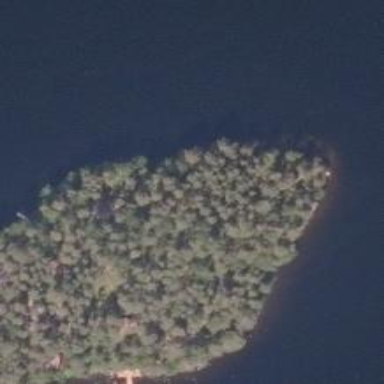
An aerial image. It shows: Islet.